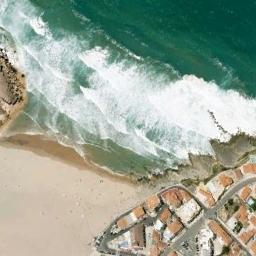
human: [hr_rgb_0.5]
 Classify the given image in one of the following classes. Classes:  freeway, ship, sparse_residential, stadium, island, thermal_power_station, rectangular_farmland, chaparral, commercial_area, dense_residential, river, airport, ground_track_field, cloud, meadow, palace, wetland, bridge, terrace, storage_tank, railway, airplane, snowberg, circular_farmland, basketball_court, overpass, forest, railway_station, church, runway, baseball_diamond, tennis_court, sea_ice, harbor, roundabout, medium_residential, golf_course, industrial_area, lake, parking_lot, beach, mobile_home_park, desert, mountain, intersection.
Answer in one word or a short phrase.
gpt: beach